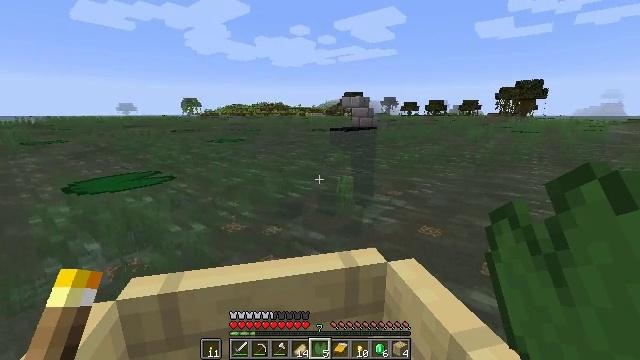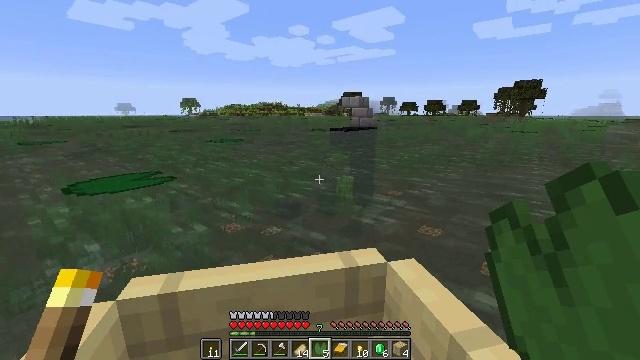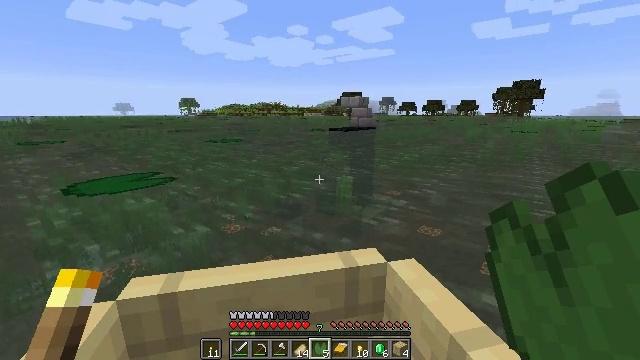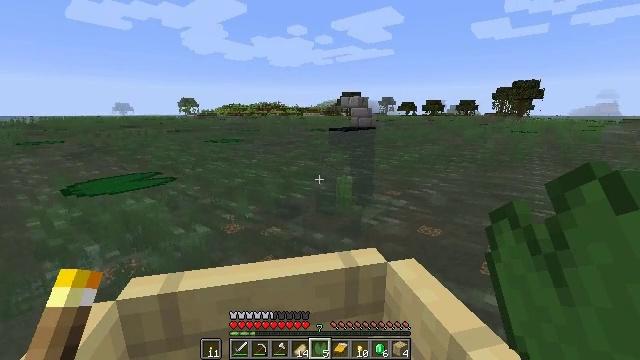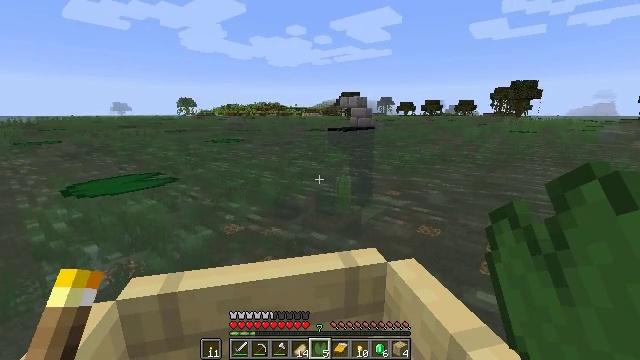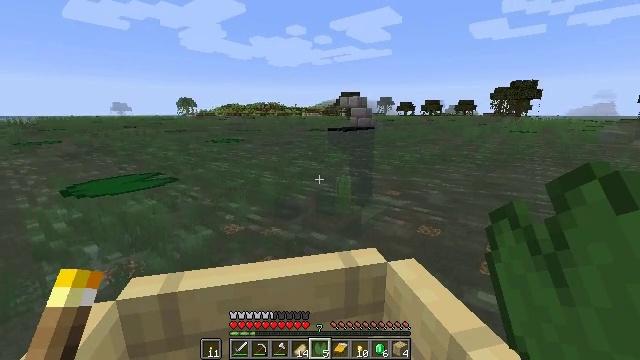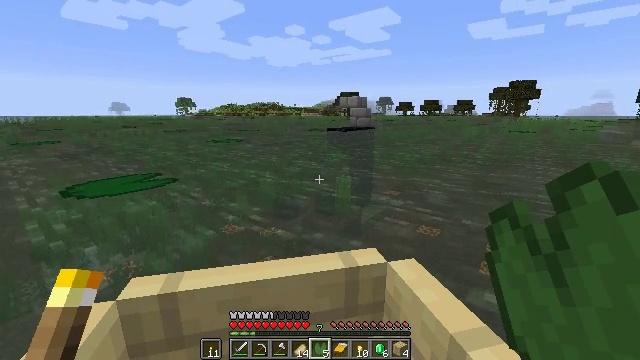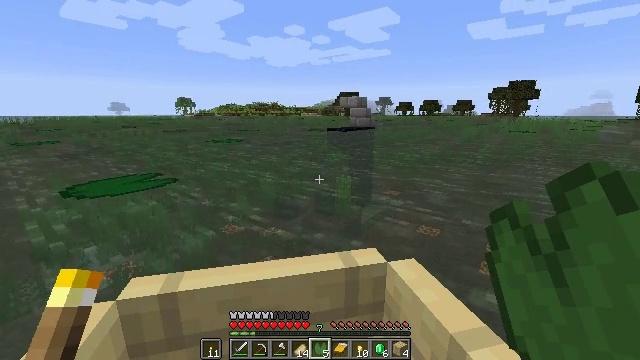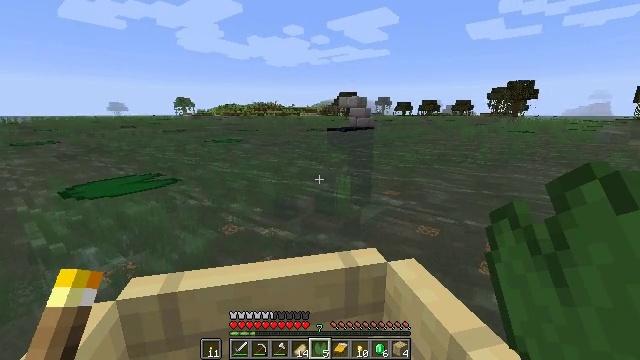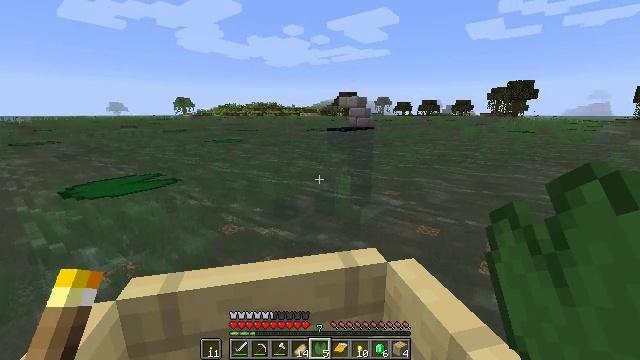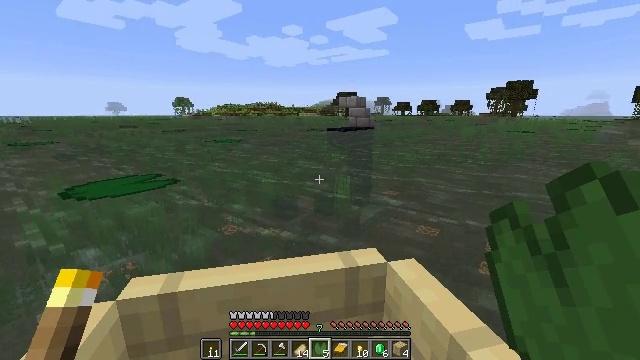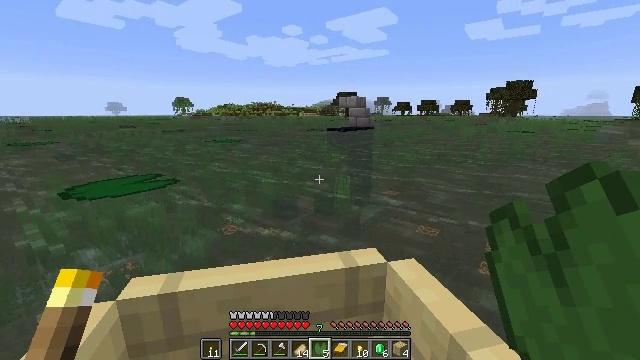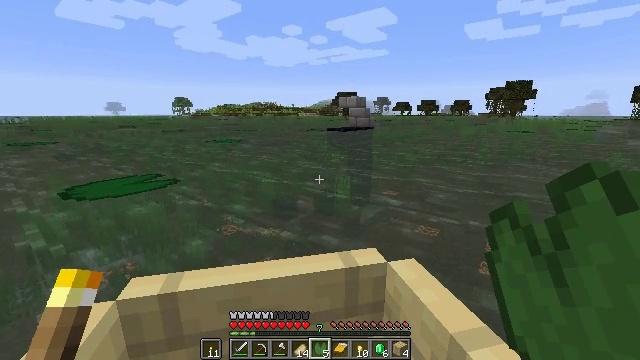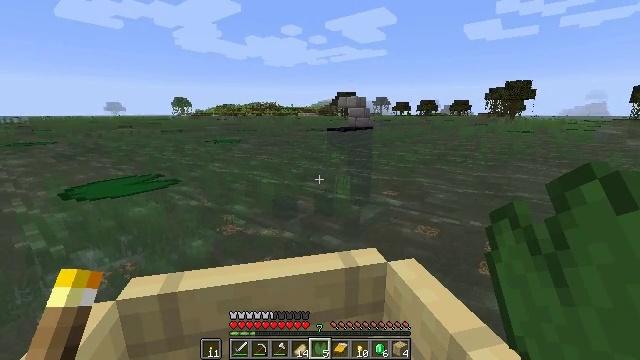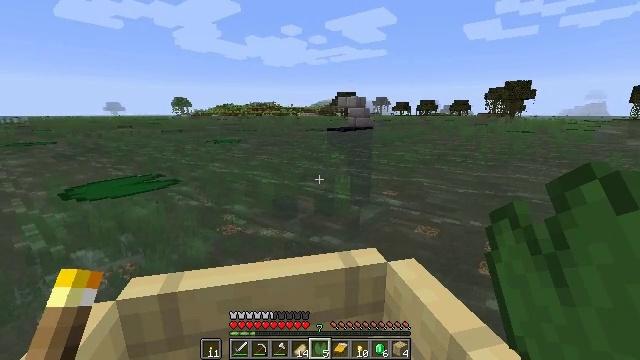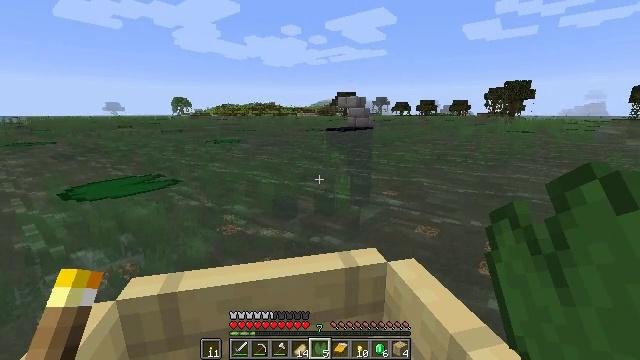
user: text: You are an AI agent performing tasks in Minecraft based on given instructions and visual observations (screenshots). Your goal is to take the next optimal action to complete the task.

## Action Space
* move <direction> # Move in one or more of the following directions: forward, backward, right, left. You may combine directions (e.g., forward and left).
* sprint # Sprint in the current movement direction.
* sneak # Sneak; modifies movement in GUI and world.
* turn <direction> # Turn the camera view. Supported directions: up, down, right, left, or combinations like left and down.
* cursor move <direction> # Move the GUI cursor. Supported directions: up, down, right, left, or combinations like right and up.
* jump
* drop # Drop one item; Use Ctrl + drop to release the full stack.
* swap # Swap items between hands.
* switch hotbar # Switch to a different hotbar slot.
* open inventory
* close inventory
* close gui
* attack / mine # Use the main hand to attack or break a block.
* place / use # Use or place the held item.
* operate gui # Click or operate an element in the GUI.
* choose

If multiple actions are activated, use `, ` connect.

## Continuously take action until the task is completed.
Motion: motion action
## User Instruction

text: Remove a lily pad from the inventory.
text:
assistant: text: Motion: no_op
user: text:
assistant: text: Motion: no_op
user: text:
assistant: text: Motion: no_op
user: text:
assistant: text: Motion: no_op
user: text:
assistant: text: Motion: no_op
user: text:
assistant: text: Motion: no_op
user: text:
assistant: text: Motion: no_op
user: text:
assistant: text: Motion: no_op
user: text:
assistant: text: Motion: no_op
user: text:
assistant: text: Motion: no_op
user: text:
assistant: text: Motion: no_op
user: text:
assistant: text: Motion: no_op
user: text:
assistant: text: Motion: no_op
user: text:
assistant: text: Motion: no_op
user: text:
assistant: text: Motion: no_op
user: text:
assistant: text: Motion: no_op
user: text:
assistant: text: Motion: no_op
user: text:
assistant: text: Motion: sneak
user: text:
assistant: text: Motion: sneak
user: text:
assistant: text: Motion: sneak
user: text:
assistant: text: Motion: turn right and down
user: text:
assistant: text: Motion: turn right and down
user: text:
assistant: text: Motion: turn right and down
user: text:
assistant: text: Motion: turn right and down
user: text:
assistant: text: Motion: move forward, turn right and down
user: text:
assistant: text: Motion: move forward, sprint, turn right and down
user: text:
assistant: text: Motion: move forward, sprint, turn right and down
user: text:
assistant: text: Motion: move forward, sprint, turn right and down
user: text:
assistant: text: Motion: move forward, sprint, turn right and down
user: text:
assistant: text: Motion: move forward, sprint, turn right and down